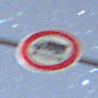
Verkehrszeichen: TatsaechlicheLaenge
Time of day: Night
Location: Outdoor (Nature)
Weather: Clear
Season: NotSpecified
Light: Natural